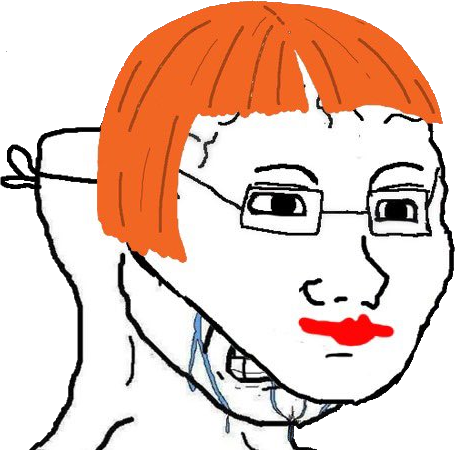
Label: 5_Crying_Wojak